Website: walmart
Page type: account-selection
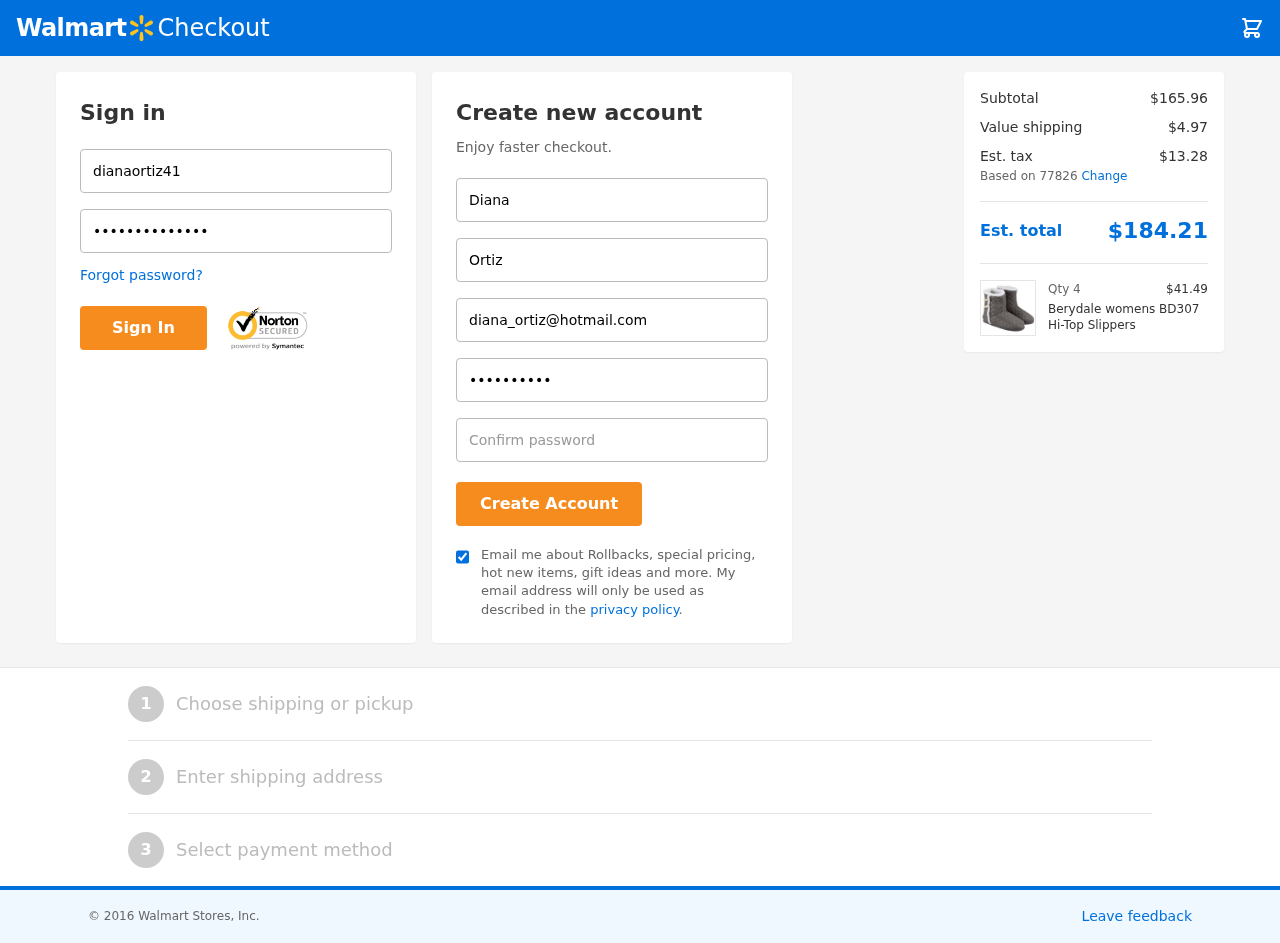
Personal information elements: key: PII_EMAIL
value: diana_ortiz@hotmail.com
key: PII_FIRSTNAME
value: Diana
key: PII_LASTNAME
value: Ortiz
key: PII_LOGIN_USERNAME
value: dianaortiz41
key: PII_POSTCODE
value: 77826
Product elements: key: PRODUCT1_NAME
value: Berydale womens BD307 Hi-Top Slippers
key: PRODUCT1_PRICE
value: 41.49
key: PRODUCT1_QUANTITY
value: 4
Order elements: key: ORDER_SUBTOTAL
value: $165.96
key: ORDER_SHIPPING_COST
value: $4.97
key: ORDER_TAX
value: $13.28
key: ORDER_TOTAL
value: $184.21